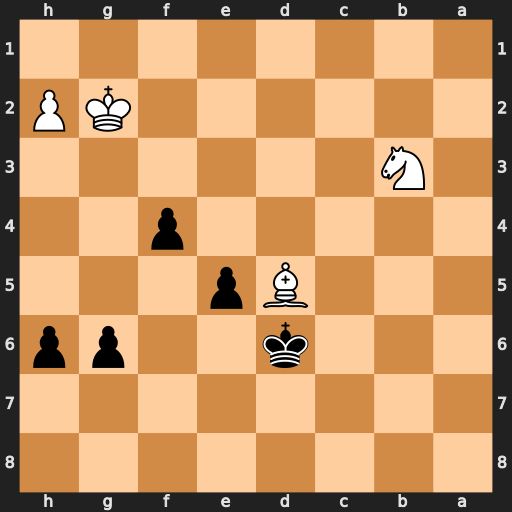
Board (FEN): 8/8/3k2pp/3Bp3/5p2/1N6/6KP/8
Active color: b
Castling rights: -
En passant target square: -
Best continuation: Kxd5 Kf3 g5